Question: My Flickr gallery looks good in all browsers except IE 7. What else do I need to put in my CSS code for it to not look so lopsided in IE 7. I added the 'display: block' but it didn't do anything.
'''
a img {
display: block;
*display: inline-block;
float: left;
border: none;
padding: 3px;
background-color: #fff;
border: 1px solid green;
margin-right: 15px;
margin-bottom: 15px;
}
'''
Right now it looks like this.

Is there something I'm doing wrong with the CSS? Should I be adding in something for IE so it can read it properly?
<URL>
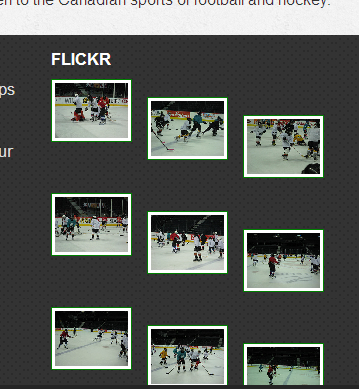
Answer: I searched even more and found an IE bug arcticle and you have to make sure the line-height in the parent element is set to zero.